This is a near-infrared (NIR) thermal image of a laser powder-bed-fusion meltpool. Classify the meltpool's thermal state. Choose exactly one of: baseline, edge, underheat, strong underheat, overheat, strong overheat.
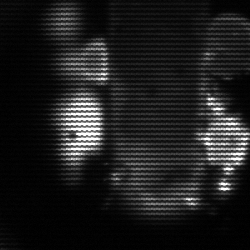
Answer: strong underheat